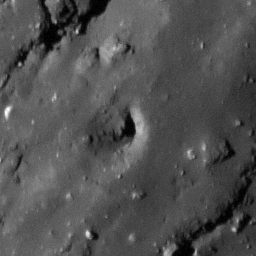
Pit: Tycho 3
Host crater: Tycho
Host type: impact_melt
Lunar coordinates: latitude -42.945, longitude 347.786